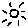
Label: sun